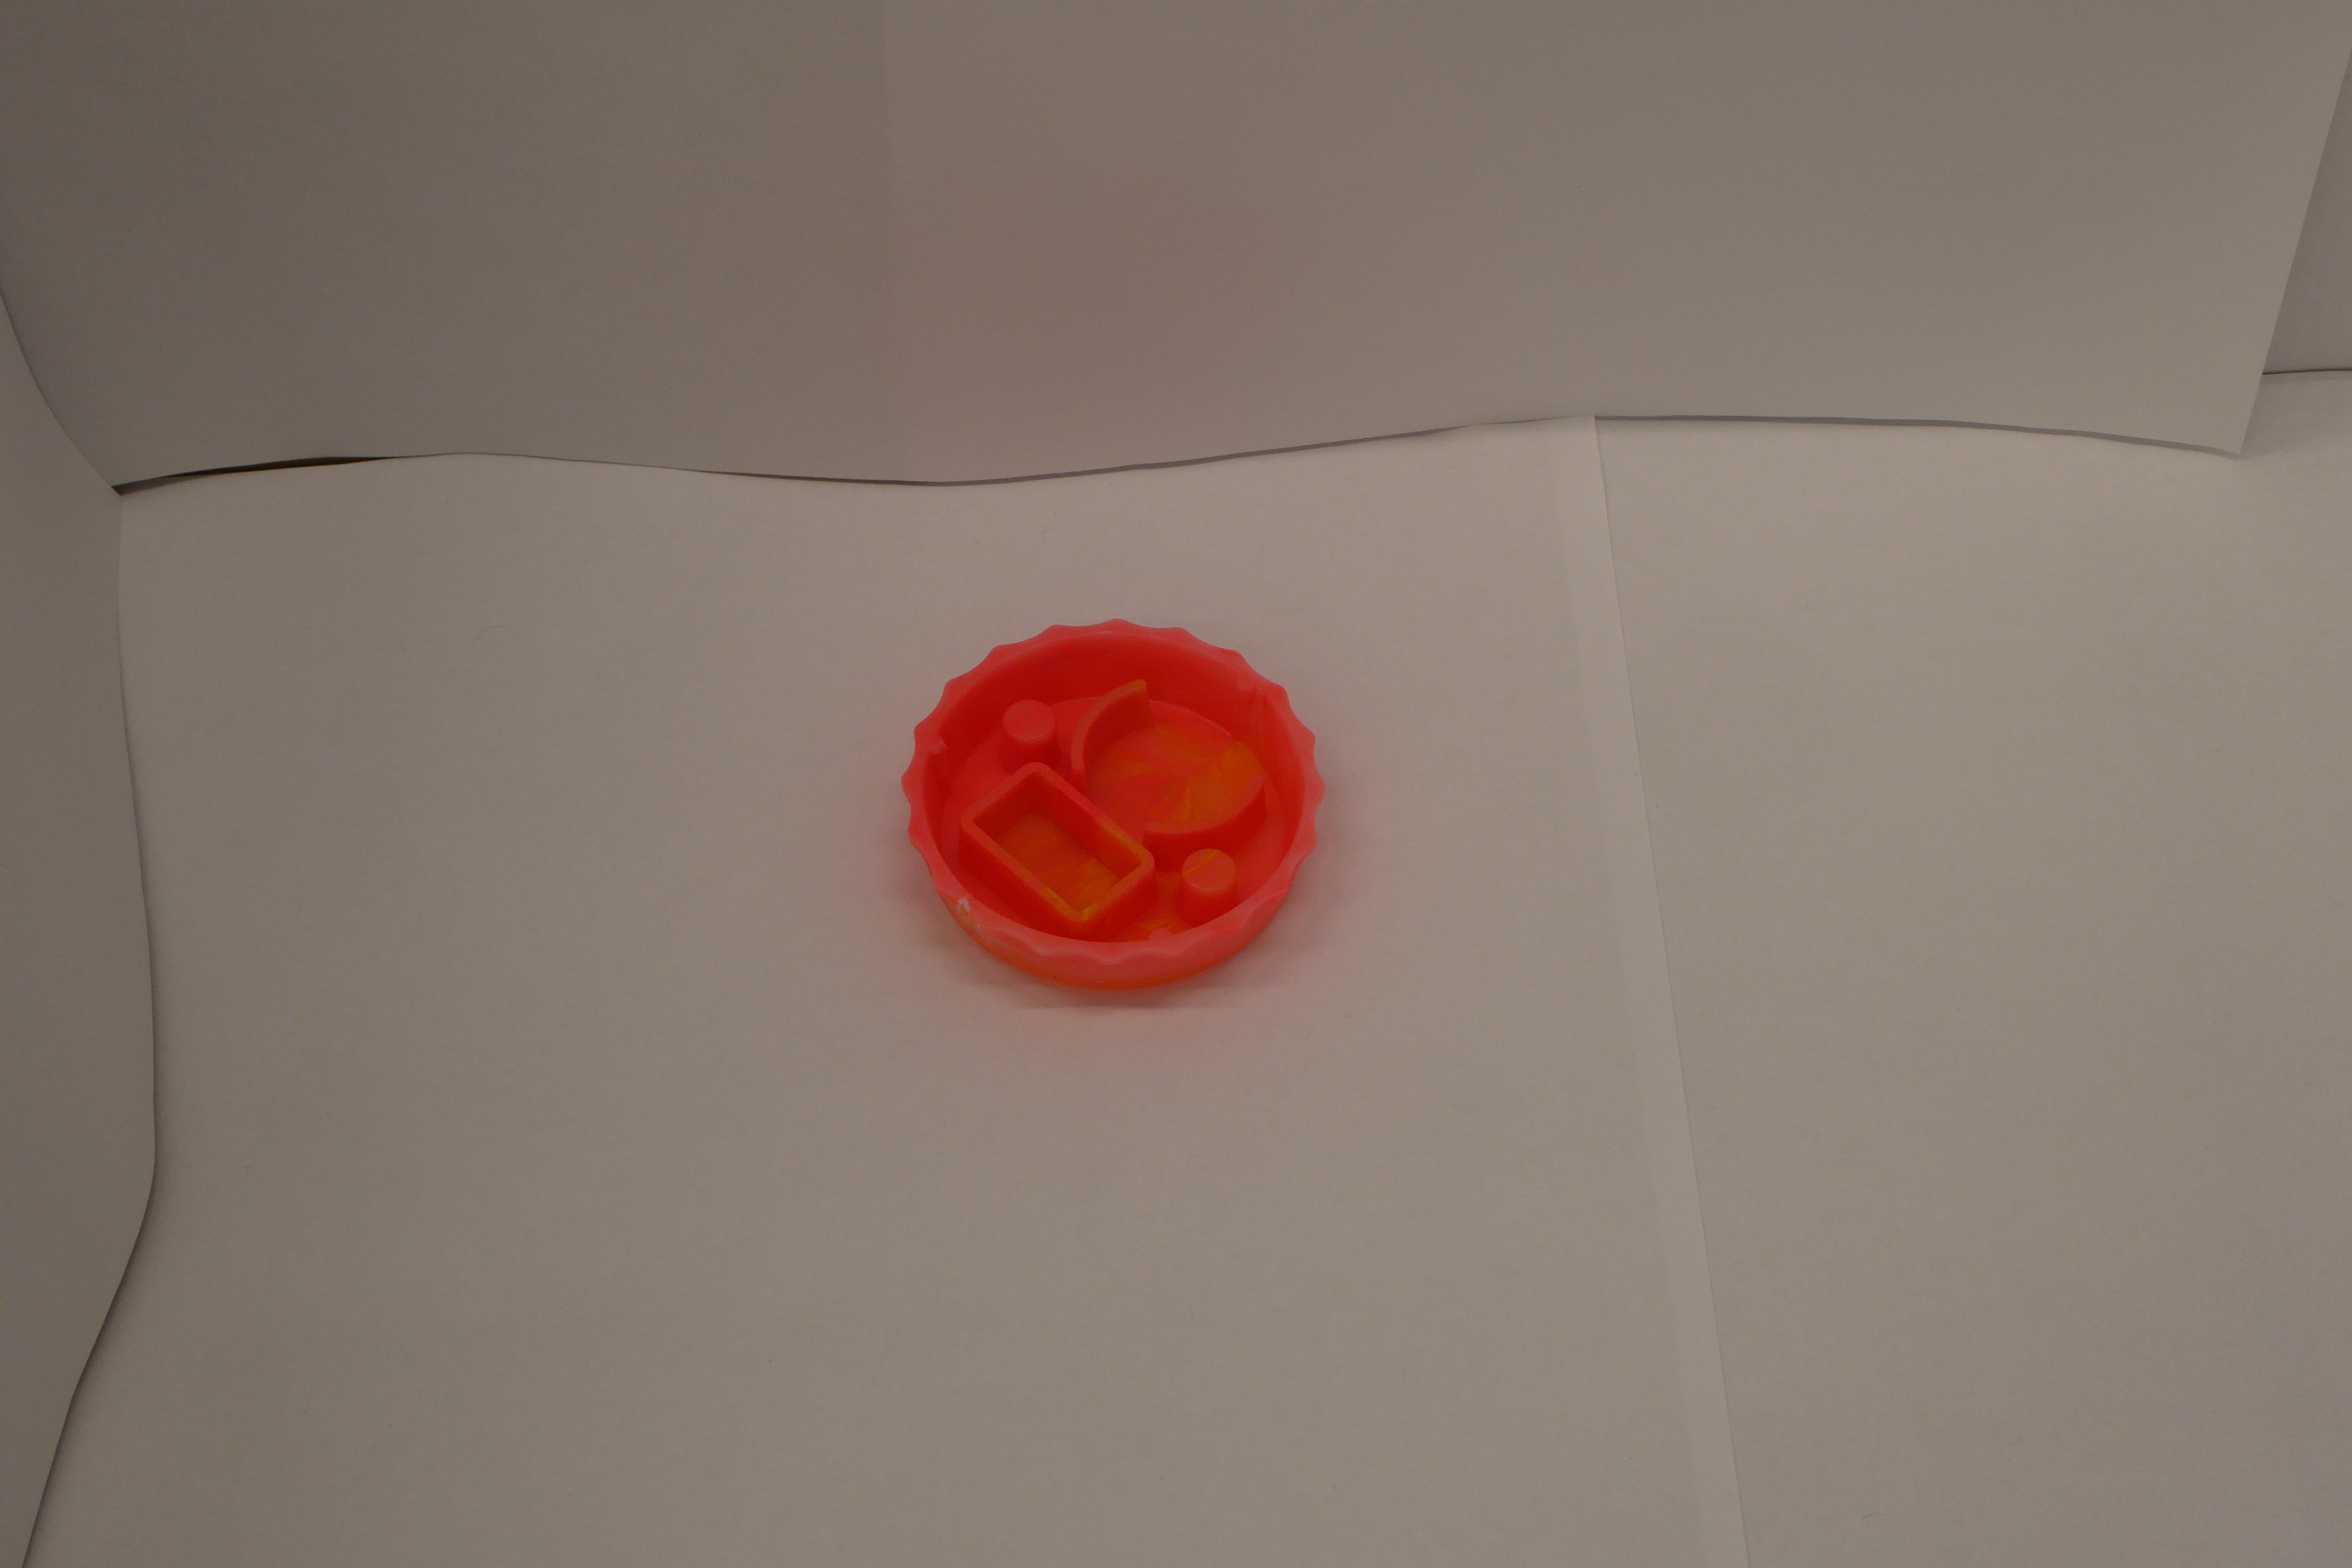
Label: Bottle Opener - Cover